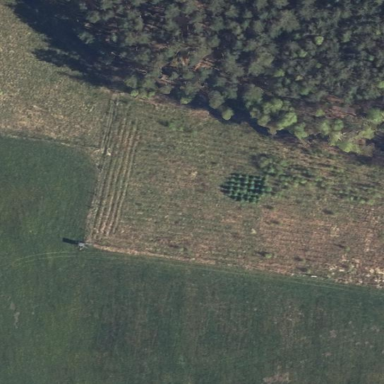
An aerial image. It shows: Wood plant nursery.